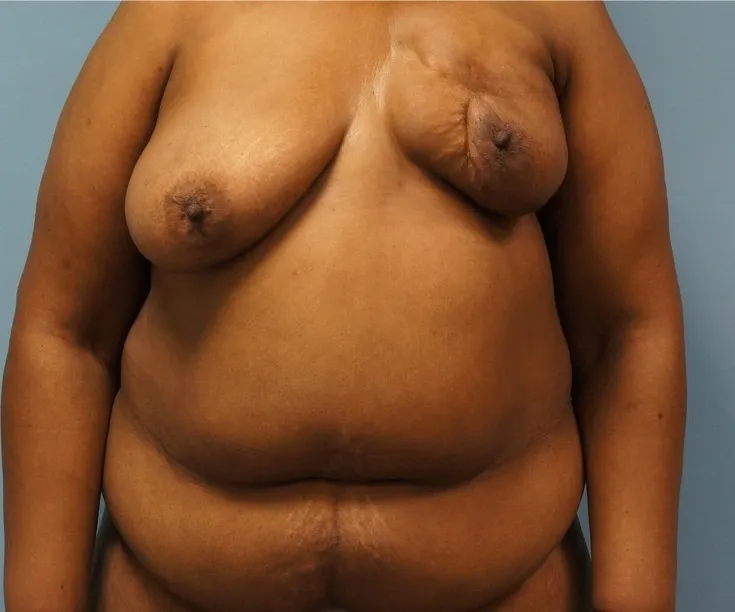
Preoperative view of a 55-year-old female patient with a history of left breast conservation surgery, radiation, and a painful scar contraction deformity.
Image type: medical_photograph (other_medical_photograph)